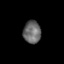
Tissue: prostate
Cell type: T cells
Senescence score: 0.3451
Nuclear area (px): 391
Mean DAPI intensity: 104.35